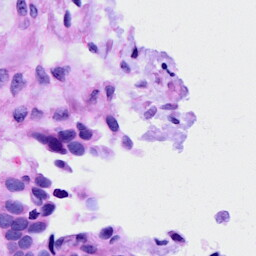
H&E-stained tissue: Ovarian